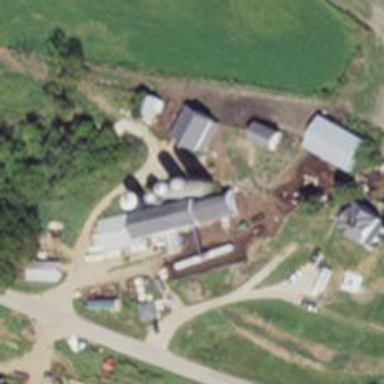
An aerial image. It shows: Silo.